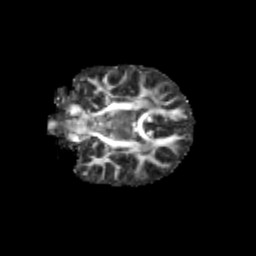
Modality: FA
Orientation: coronal
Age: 12
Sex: female
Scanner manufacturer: siemens
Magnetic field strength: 3 T
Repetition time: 3.8 s
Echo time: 0.07 s